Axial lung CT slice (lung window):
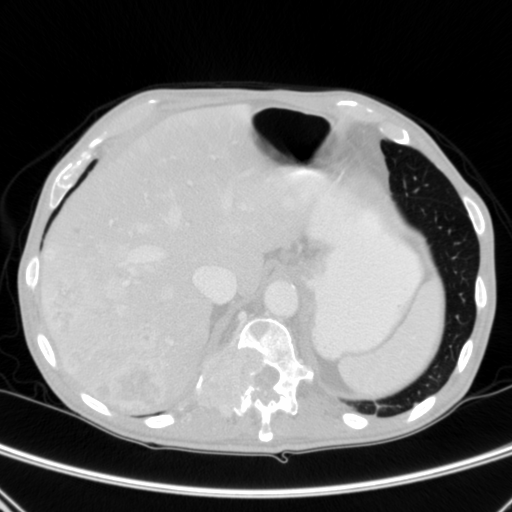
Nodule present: no